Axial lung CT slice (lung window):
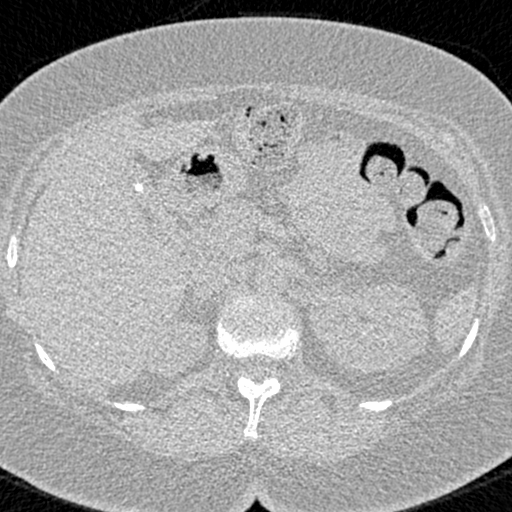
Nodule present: no